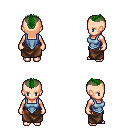
a pixel art fantasy rpg character, female body template, human, light skin, blue vest, robe skirt, green short mohawk hairstyle, four views (front, back, left, right), 2x2 character sprite sheet, small pixel art, hard edges, no anti-aliasing